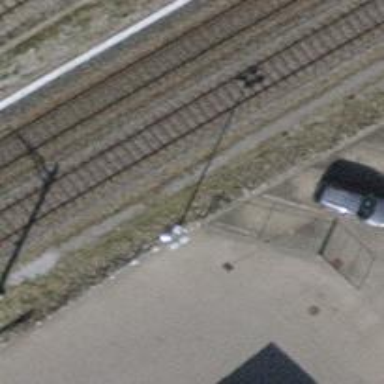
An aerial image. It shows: Mast structure.